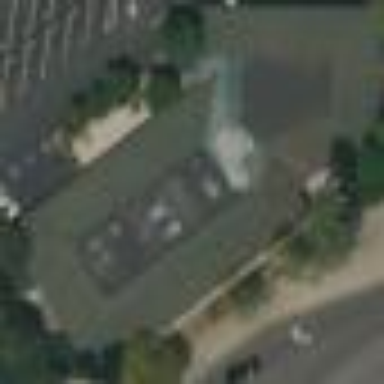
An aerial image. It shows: Commercial building.